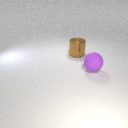
large brown metal cylinder behind large purple rubber sphere